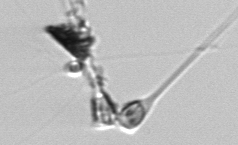
Label: Asterionellopsis_glacialis